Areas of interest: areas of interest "Furong Garden Area 1"
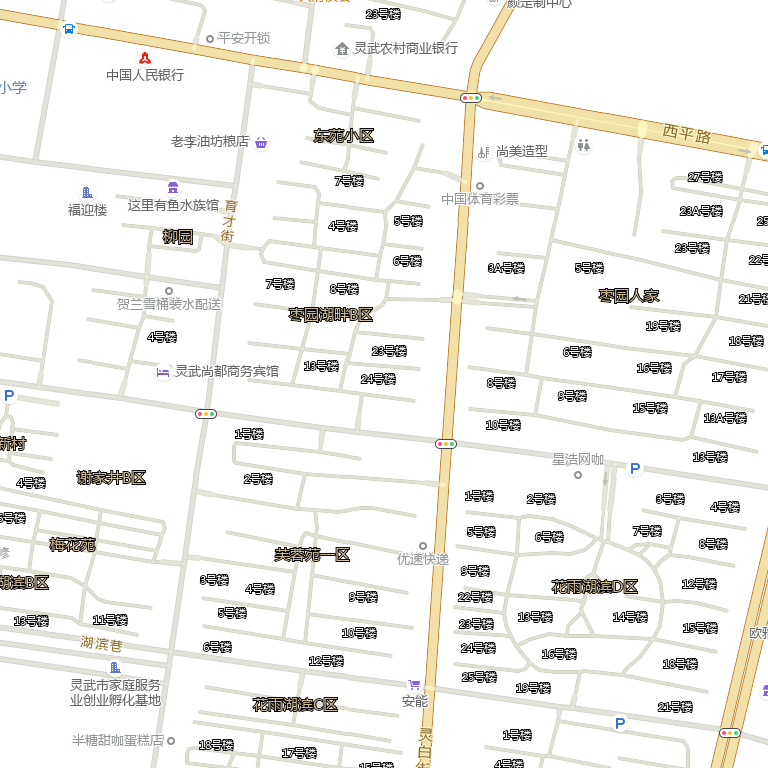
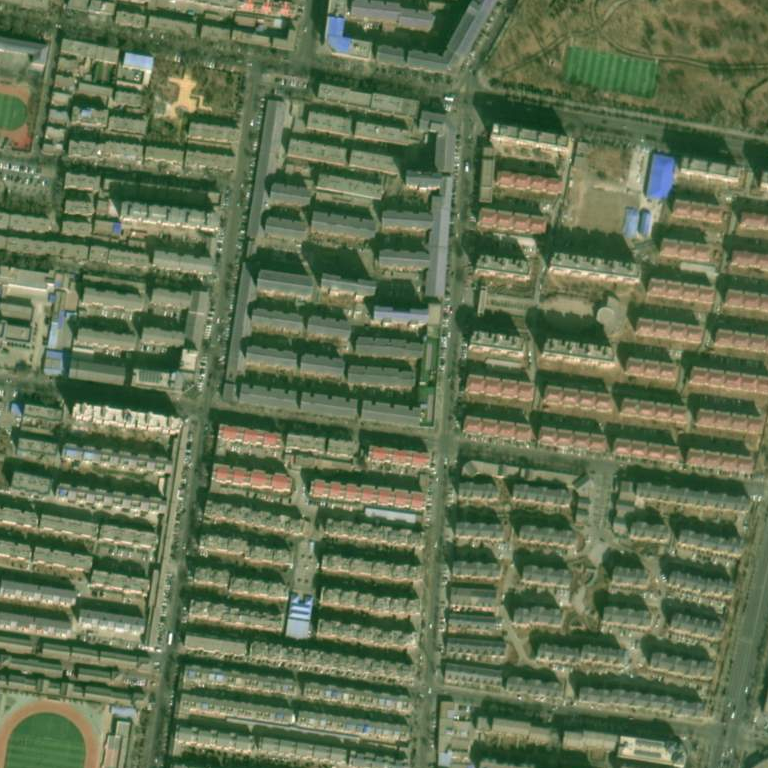